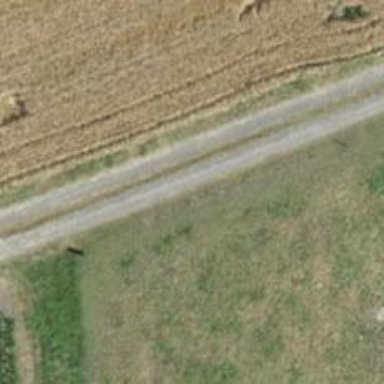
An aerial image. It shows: Track road made of fine gravel.